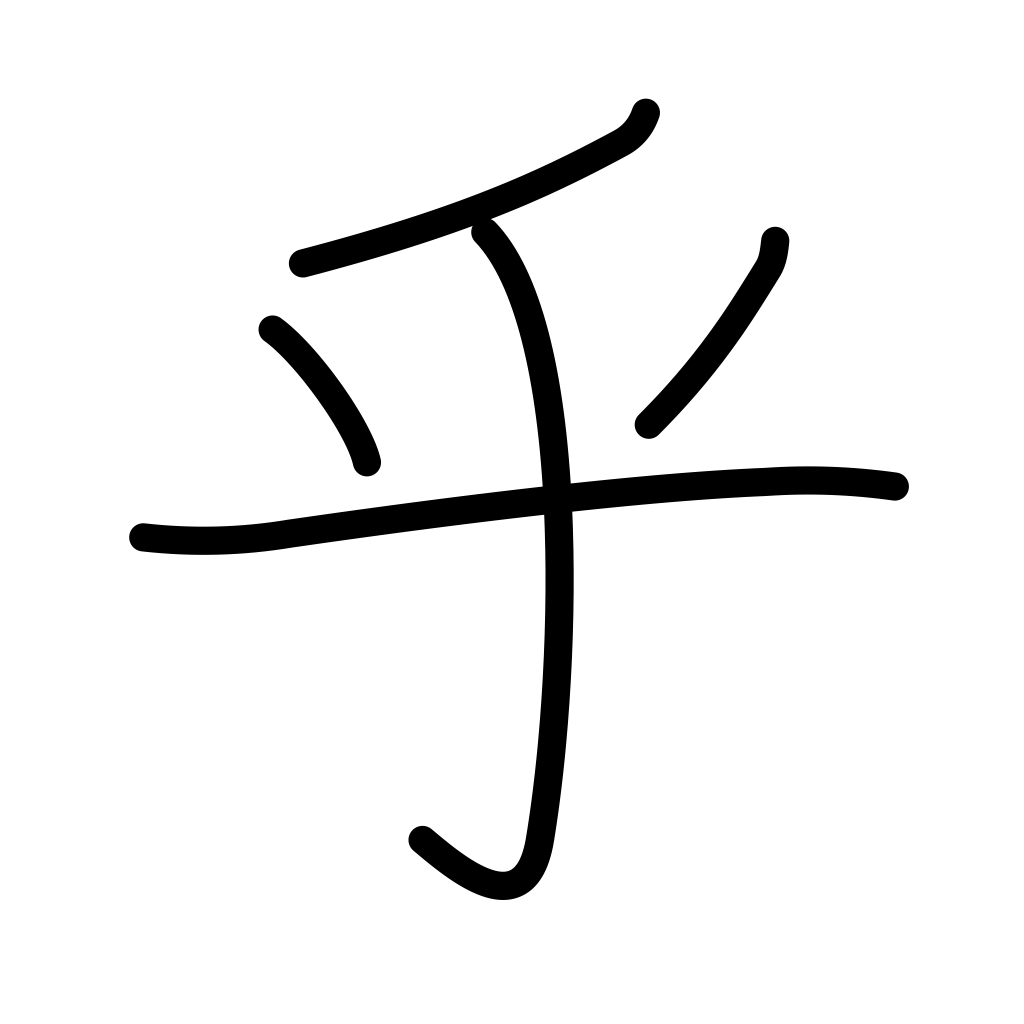
Meaning: question mark, ?